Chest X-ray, AP view. Patient: 69 years old, sex M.
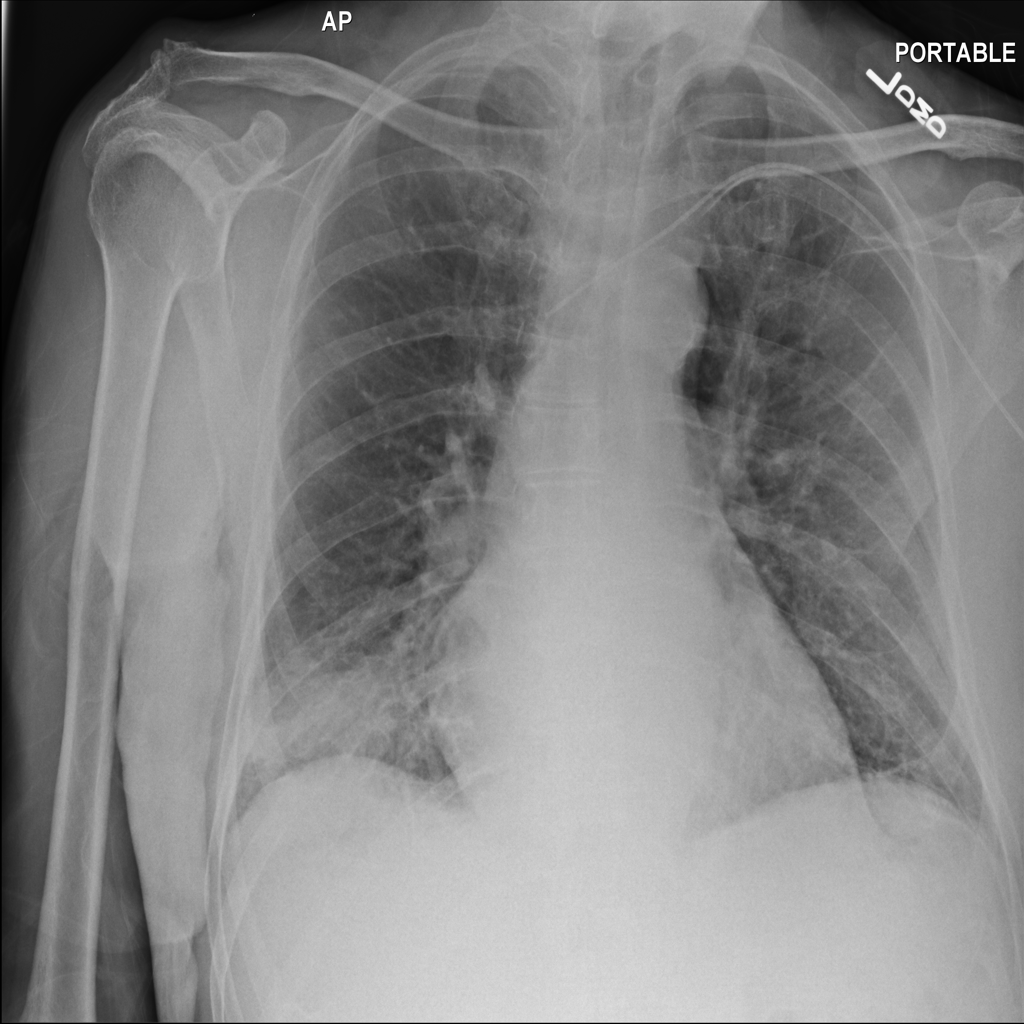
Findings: No Finding